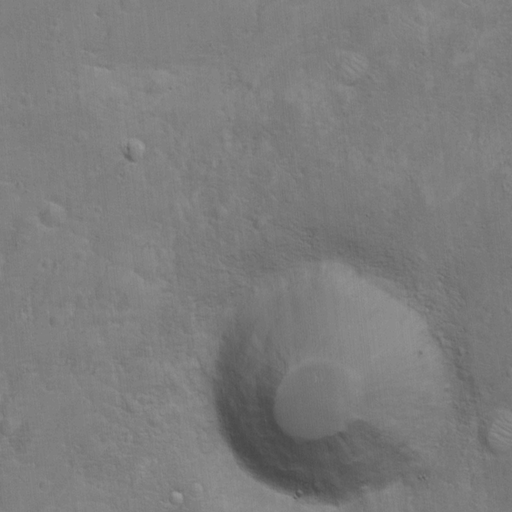
Classes present: Background